Question: I've been working on a project on my local machine (running OS X with Cake server) using CakePHP 3 Beta. Sometimes I copy this project to a remove test server (running Ubuntu with Apache).
Last time I copied all the files to the remote server, Beta 2 was the newest version, and the site was running just fine on both machines.
When Beta 3 came out, I updated my local project and continued working on it on the local machine without running into any issues.
Today I copied the whole project to the test server, just as it is on my machine (adjusting database configurations, of course), but something weird is happening this time:
When I access URLs like <URL> I get a Missing Controller error, as can be seen in the screenshot below:

I've been following the conventions as seen on the <URL>, so my controller is the class UsersController inside the file UsersController.php
But if I access <URL>, for example, it just works.
Keep in mind that the exact same files work on my local machine using lowercase URLs, so it isn't just some typo or misplaced file.
This happens for all my controllers.
Should I now follow the naming conventions the error page suggests me and user lower case first letters on all my controllers?
Is this a bug or am I doing something wrong?
If you need any other information, feel free to ask.
Thanks for helping me out!
Best regards,
Daniel
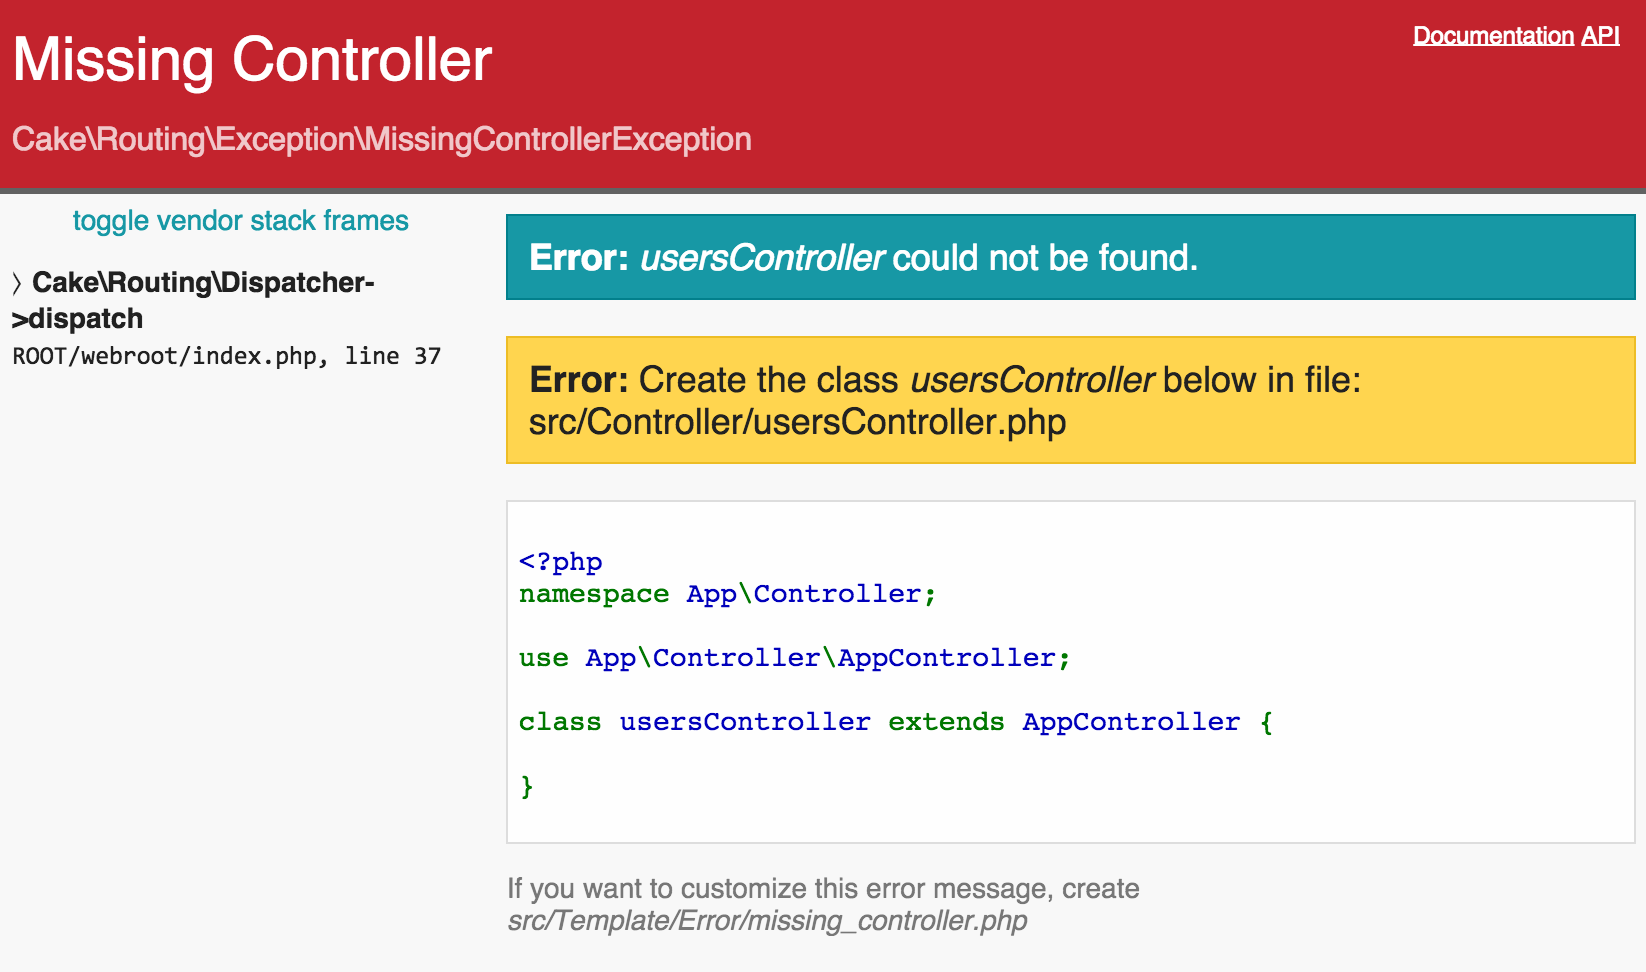
Answer: You are missing appropriate inflecting routes that would turn 'users' into 'Users' in order to match the filename 'UsersController.php', this is evident from looking at the error message which says 'usersContoller' is missing.
It works on your local machine as the default OS X filesystem is by default case-insensitive, unlike the one in Ubuntu, which is case-sensitive.
In case you have updated the core lately the 'RouteBuilder::fallback()' call that is present in the app routes by default may be missing the 'InflectedRoute' argument, which wasn't necessary before.
<URL>
So, check your routes, and update your app template if necessary.
<URL>